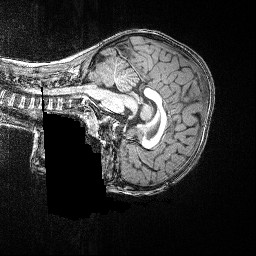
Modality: T1w
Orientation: sagittal
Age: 73
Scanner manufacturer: siemens
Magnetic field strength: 3 T
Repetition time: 2.5 s
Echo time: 0.00347 s